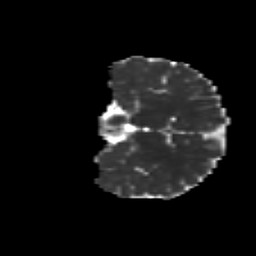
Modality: MD
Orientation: coronal
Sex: male
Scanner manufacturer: siemens
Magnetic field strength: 3 T
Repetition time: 5 s
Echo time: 0.071 s